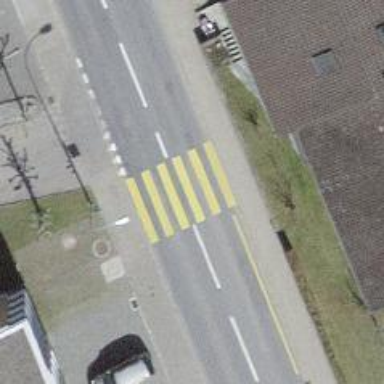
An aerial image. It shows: Pedestrian crossing with zebra markings on the footway.